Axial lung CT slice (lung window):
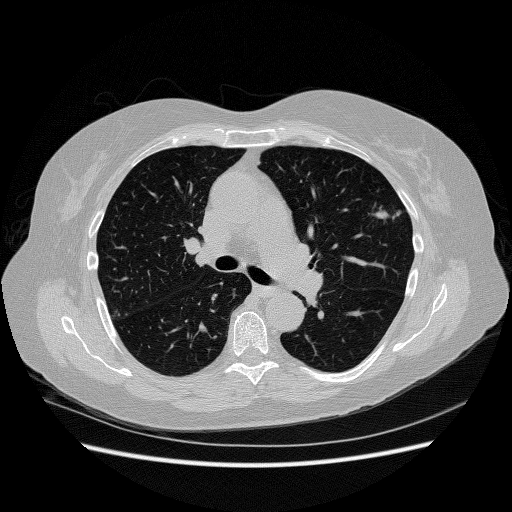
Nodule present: no